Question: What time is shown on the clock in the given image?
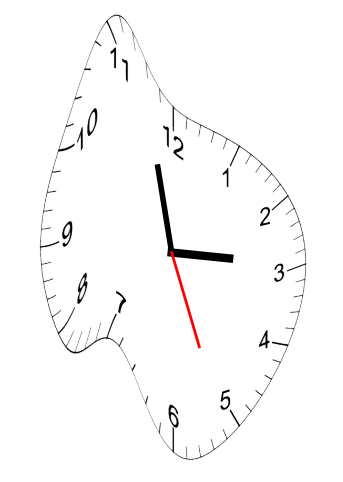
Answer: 02:57:26